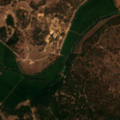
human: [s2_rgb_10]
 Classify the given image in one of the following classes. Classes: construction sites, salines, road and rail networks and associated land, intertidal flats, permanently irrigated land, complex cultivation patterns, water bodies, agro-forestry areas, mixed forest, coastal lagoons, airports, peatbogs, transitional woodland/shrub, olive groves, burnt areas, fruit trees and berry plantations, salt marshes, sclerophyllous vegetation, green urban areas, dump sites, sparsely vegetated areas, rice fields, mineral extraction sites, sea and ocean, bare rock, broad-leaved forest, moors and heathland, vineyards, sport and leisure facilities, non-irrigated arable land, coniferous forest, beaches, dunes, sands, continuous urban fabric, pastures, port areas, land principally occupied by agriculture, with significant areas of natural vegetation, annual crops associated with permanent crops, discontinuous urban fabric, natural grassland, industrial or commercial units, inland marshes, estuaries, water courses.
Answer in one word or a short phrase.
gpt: rice fields, pastures, broad-leaved forest, mixed forest, transitional woodland/shrub